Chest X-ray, AP view. Patient: 68 years old, sex M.
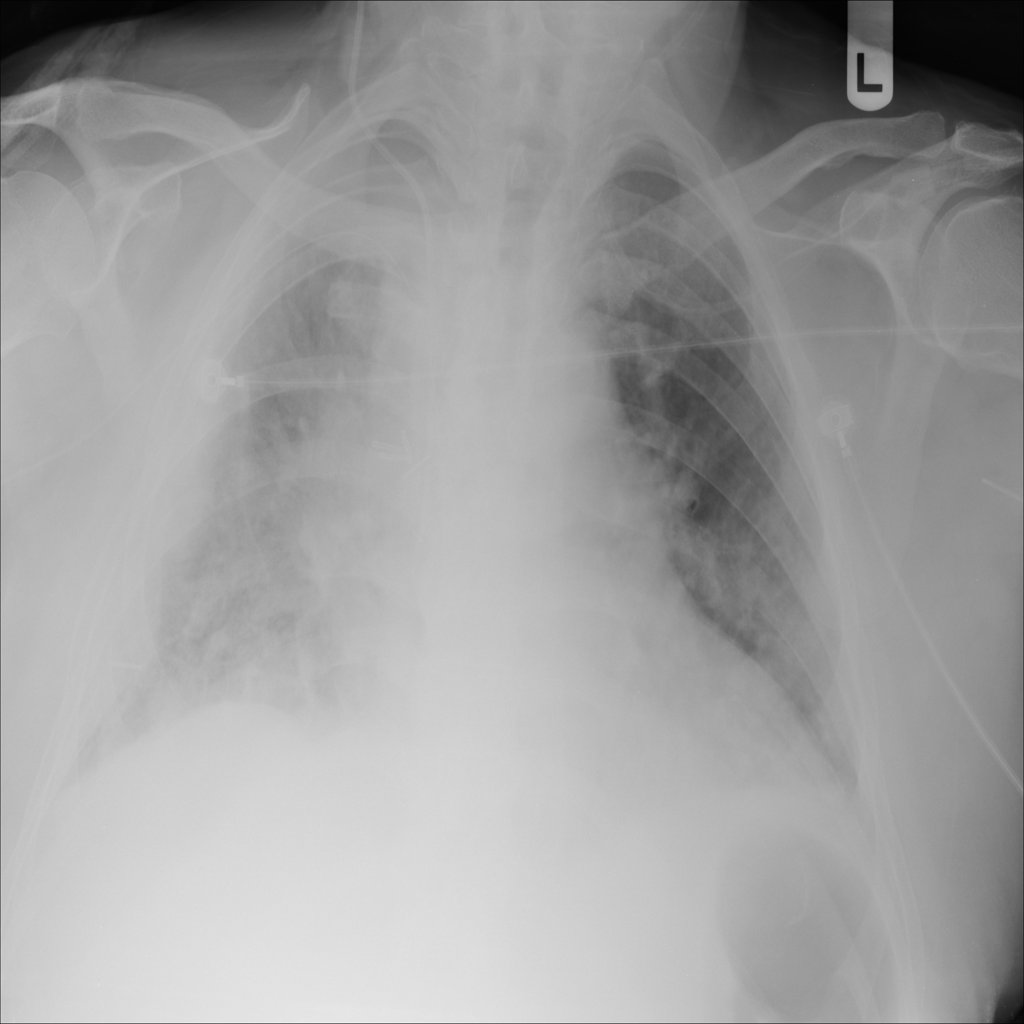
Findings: Atelectasis